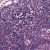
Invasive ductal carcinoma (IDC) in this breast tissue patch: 0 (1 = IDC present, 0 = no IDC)